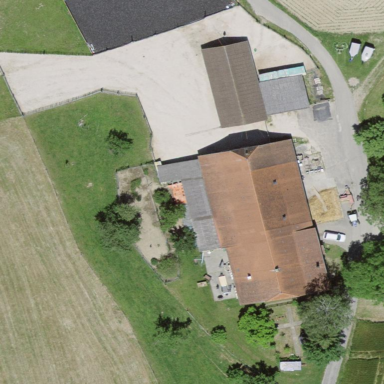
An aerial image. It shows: Farmyard area.